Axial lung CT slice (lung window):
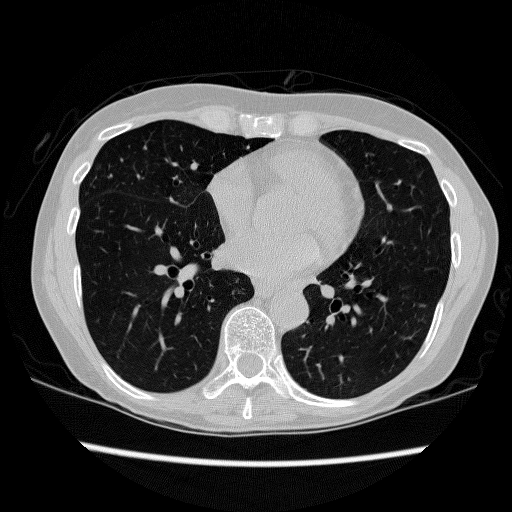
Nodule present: no